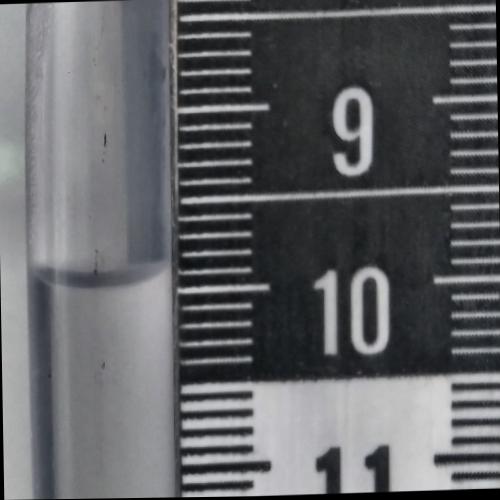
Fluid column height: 9.9 cm